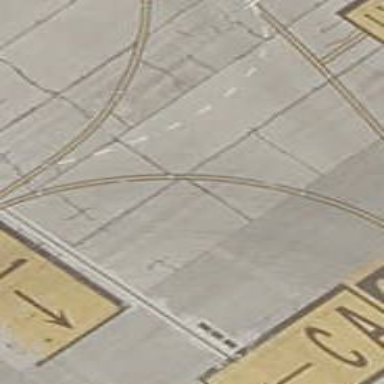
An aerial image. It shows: Image of taxiway at airport.